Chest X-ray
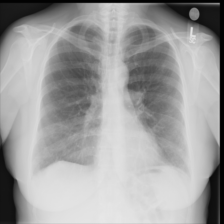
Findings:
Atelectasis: negative
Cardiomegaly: negative
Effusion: negative
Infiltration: negative
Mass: negative
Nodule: negative
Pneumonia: negative
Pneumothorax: negative
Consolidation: negative
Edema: negative
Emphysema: negative
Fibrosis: negative
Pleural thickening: negative
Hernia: negative